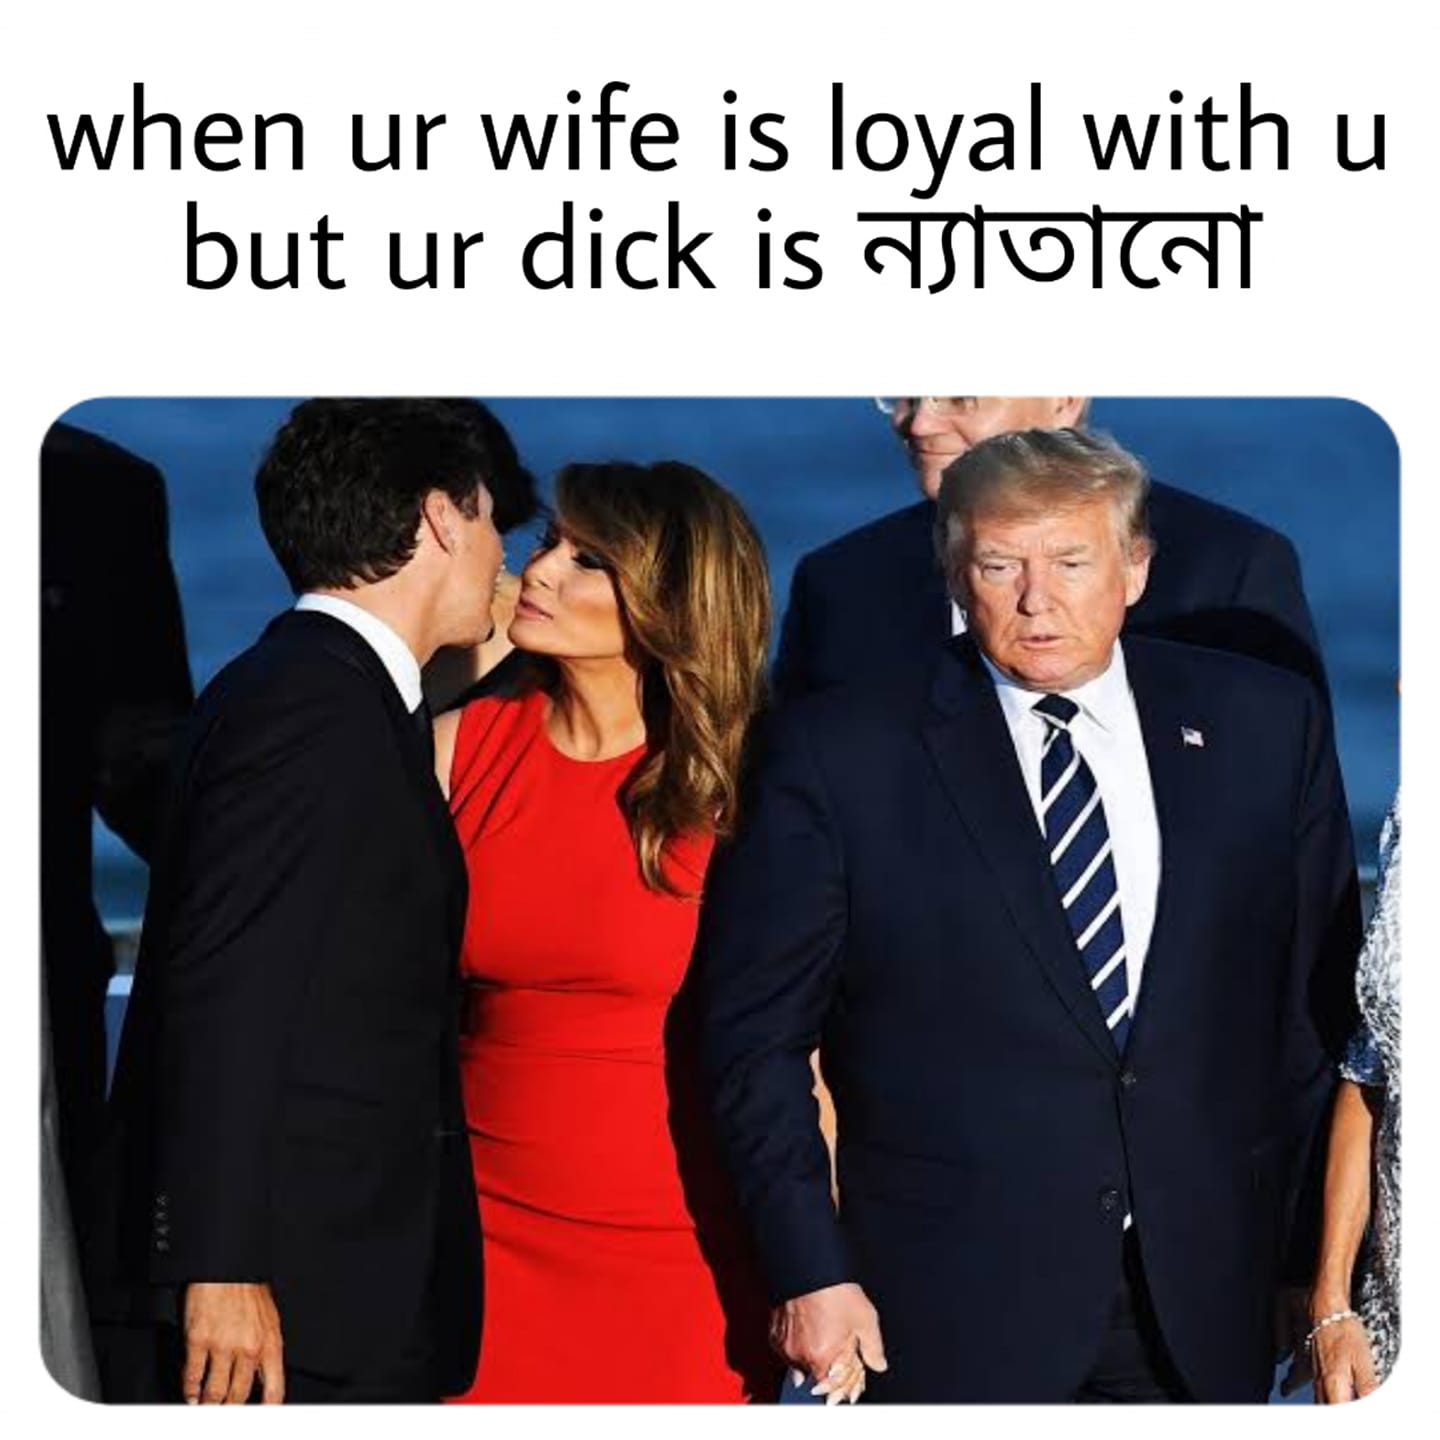
Caption:  when ur wife is loyal with u but ur dick is ন্যাতানো
Label: hate